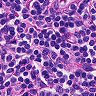
Metastatic tissue present: no